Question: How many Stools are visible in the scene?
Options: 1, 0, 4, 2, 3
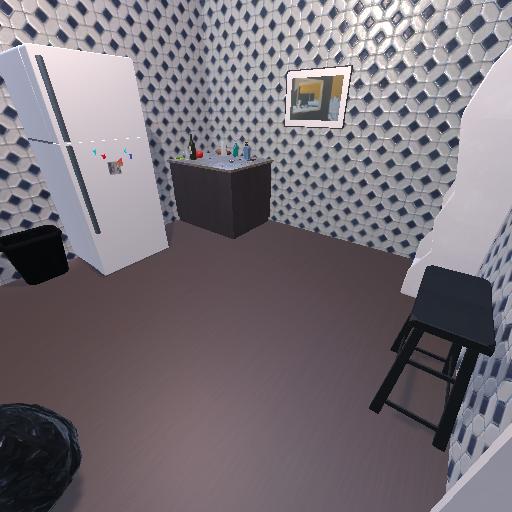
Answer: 1